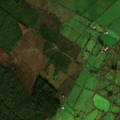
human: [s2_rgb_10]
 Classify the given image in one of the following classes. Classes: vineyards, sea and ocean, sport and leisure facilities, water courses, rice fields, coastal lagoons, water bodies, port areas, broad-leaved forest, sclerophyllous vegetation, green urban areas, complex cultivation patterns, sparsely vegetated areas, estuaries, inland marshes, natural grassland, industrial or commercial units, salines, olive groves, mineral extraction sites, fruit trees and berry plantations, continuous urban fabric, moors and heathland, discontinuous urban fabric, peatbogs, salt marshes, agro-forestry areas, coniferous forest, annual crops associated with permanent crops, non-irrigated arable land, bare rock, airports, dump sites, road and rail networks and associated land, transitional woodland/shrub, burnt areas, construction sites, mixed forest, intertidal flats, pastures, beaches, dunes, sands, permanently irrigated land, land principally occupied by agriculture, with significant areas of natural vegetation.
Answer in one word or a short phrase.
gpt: pastures, land principally occupied by agriculture, with significant areas of natural vegetation, coniferous forest, transitional woodland/shrub